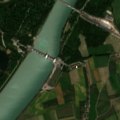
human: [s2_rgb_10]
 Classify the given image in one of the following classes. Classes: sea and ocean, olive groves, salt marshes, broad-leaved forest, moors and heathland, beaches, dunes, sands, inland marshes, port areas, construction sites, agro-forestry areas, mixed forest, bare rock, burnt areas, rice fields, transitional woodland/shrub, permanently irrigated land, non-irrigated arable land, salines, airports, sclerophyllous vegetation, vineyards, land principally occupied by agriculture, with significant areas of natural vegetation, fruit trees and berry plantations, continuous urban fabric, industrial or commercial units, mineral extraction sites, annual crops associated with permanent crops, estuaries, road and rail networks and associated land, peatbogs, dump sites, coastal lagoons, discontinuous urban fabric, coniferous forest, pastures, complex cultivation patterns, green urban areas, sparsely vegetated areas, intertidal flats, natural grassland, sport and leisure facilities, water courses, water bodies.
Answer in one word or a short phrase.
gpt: discontinuous urban fabric, non-irrigated arable land, broad-leaved forest, water courses